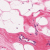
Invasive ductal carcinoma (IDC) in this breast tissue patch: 0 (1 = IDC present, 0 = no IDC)